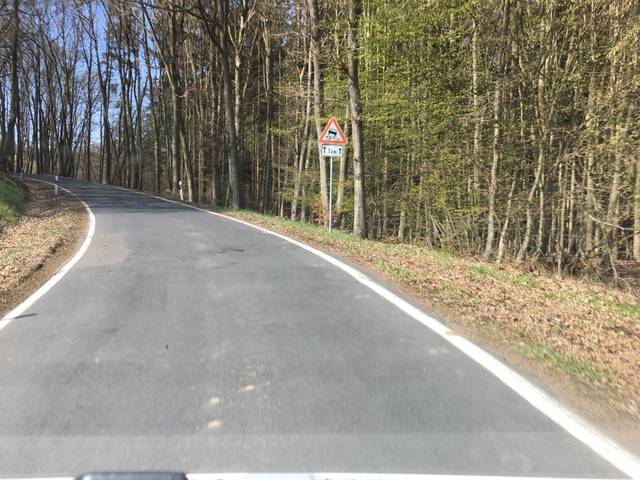
Region: Germany
Coordinates: 50.513, 6.897